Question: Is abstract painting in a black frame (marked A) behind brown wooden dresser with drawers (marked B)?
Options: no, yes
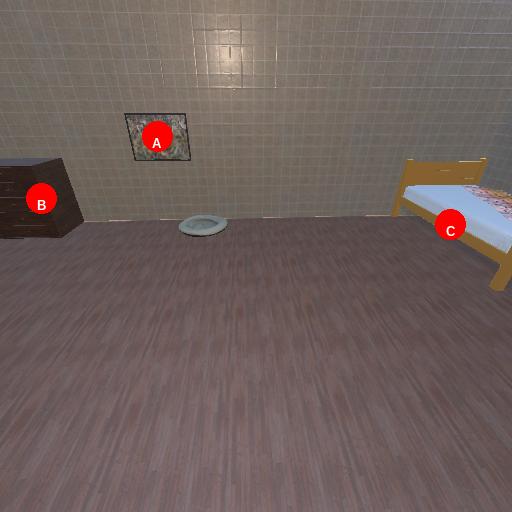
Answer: no